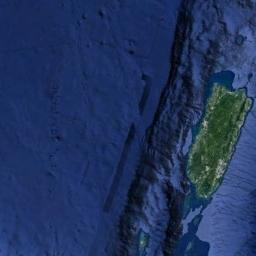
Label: island